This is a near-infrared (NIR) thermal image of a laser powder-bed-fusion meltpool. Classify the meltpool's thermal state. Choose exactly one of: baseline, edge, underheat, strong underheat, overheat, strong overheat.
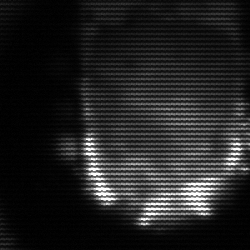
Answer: baseline